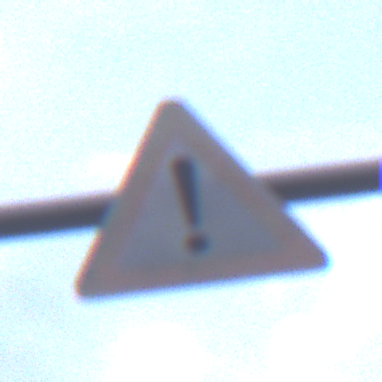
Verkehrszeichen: Gefahrenstelle
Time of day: SunriseSunset
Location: Outdoor (Urban)
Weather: PartlyCloudy
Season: NotSpecified
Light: Natural